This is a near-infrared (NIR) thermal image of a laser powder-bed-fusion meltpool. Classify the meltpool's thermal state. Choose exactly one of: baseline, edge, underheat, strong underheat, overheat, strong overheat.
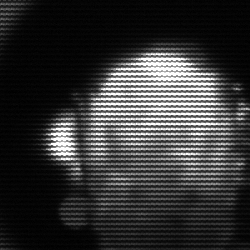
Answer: baseline